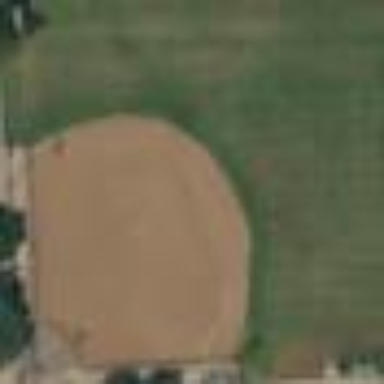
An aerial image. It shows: Baseball pitch for leisure land activities.